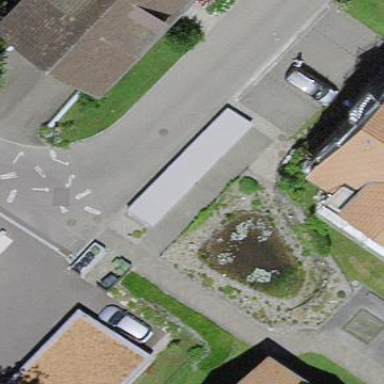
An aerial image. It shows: View of roof of building.